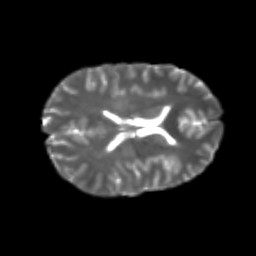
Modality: T2w
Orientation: axial
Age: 21
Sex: male
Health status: healthy
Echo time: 0.074 s